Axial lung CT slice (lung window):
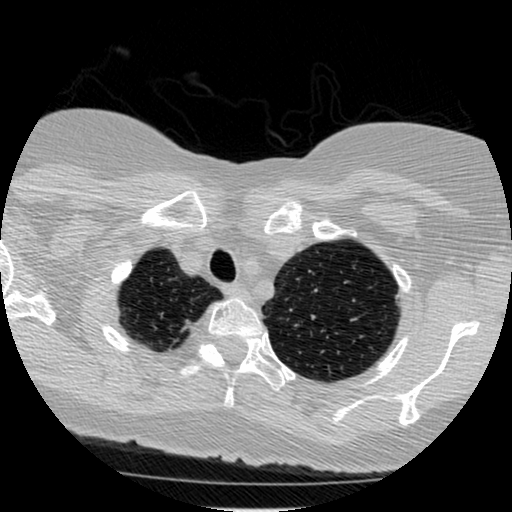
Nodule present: no